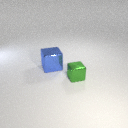
large blue metal cube to the left of small green metal cube